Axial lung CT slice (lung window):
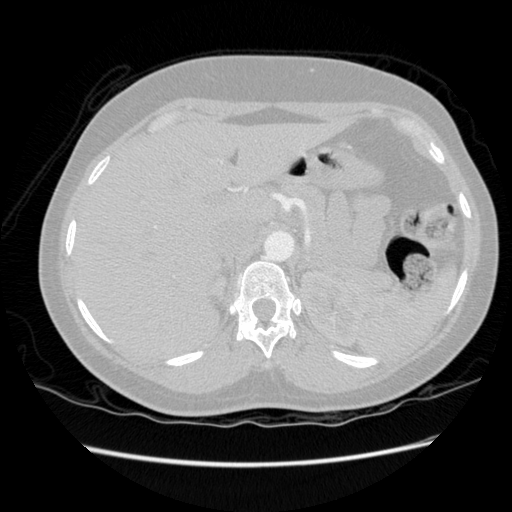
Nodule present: no